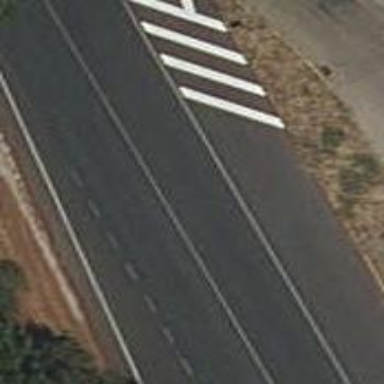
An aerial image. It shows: Tertiary road with asphalt surface.